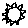
Label: sun